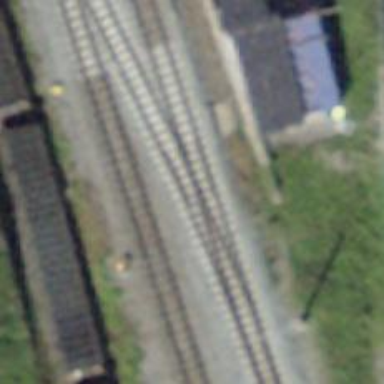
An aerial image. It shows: Narrow-gauge railway with single track. The railway is electrified with contact line.